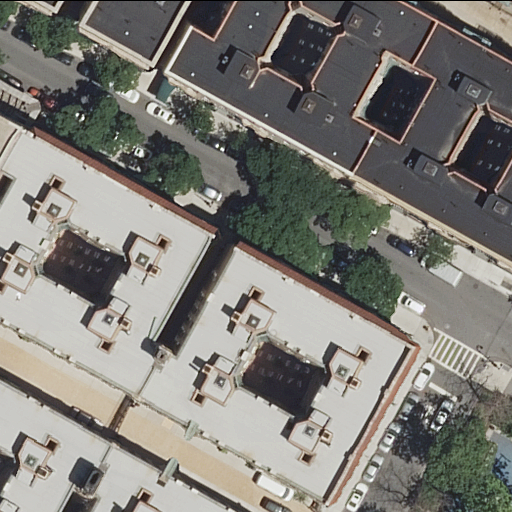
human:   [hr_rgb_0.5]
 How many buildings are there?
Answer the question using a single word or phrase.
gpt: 8

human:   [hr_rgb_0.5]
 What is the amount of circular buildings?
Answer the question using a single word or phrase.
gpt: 0

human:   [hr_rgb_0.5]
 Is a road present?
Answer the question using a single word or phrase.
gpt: yes

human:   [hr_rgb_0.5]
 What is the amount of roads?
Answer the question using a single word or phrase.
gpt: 4

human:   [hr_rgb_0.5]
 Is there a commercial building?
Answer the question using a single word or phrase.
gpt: no

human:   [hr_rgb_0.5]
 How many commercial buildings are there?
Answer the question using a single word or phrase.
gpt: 0

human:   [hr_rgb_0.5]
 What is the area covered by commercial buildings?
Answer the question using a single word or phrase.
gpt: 0m2

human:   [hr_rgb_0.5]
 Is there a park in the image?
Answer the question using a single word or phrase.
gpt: yes

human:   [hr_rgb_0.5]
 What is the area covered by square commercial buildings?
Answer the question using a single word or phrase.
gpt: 0m2

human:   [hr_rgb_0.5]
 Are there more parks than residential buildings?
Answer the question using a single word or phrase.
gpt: no

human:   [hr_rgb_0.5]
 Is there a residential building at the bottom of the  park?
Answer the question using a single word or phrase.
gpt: no

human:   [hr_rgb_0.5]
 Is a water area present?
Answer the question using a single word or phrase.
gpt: no

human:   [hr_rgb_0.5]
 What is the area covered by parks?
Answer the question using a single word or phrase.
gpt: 4913m2

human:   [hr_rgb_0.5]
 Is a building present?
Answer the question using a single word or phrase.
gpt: yes

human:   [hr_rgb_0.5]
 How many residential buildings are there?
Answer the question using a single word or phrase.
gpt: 7

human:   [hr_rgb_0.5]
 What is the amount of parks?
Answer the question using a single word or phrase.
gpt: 1

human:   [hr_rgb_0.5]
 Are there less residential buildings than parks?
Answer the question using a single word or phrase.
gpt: no

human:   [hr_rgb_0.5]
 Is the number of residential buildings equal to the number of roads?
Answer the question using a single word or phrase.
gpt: no

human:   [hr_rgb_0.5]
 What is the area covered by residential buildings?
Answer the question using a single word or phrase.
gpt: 4148m2

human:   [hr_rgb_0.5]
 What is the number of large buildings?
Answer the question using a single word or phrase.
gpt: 4

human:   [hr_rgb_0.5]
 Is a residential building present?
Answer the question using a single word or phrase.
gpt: yes

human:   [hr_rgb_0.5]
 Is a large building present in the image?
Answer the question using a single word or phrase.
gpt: yes

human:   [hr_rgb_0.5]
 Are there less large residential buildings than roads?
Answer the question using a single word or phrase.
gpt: yes

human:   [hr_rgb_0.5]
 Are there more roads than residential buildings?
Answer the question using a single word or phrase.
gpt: no

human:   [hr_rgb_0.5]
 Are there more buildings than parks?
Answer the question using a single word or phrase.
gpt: yes

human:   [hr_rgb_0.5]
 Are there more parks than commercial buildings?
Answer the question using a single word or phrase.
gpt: yes

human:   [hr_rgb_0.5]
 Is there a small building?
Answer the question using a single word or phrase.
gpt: no

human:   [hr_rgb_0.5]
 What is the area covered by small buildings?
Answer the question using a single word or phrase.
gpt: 0m2

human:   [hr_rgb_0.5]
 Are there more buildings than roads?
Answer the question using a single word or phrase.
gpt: yes

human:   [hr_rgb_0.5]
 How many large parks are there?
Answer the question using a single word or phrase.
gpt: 1

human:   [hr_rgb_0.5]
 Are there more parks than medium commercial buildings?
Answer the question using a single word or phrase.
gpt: yes

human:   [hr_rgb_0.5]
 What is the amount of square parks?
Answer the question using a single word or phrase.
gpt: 0

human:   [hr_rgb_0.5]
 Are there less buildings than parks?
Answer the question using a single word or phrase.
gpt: no

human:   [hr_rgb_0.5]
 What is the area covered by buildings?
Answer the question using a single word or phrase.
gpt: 7385m2

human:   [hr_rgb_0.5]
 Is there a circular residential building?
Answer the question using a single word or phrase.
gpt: no

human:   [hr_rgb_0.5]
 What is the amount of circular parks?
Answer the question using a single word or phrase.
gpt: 0

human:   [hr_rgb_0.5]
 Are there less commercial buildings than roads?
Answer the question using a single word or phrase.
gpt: yes

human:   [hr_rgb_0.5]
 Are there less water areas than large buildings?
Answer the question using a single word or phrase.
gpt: yes

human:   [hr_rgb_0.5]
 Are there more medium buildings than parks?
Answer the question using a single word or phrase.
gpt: yes

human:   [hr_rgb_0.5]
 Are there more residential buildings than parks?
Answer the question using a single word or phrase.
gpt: yes

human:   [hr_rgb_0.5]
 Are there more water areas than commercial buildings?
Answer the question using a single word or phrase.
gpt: no

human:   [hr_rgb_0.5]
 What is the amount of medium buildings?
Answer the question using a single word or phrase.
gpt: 4

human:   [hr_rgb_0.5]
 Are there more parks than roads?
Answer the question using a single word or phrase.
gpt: no

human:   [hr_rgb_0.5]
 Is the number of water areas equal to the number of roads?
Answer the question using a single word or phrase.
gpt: no

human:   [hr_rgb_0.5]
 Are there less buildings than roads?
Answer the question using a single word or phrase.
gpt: no

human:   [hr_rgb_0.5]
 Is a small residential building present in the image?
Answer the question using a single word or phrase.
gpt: no

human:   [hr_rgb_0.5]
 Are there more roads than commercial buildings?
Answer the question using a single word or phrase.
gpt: yes

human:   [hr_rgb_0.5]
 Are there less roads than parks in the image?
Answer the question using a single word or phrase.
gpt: no

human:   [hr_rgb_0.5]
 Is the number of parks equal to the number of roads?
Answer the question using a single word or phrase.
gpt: no

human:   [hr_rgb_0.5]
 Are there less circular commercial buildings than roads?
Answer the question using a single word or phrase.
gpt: yes

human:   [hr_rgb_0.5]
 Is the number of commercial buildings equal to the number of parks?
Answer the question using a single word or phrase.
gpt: no

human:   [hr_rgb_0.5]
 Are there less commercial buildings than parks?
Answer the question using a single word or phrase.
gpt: yes

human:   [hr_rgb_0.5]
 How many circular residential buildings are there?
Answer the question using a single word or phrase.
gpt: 0

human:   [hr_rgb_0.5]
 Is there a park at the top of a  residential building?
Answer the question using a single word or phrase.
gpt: no

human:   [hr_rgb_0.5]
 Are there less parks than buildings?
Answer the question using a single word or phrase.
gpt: yes

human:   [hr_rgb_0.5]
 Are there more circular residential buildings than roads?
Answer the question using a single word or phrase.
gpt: no

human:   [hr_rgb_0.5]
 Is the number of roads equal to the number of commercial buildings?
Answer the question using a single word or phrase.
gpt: no

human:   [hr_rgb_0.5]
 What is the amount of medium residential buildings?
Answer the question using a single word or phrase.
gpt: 4

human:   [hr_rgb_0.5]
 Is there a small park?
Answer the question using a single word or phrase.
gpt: no

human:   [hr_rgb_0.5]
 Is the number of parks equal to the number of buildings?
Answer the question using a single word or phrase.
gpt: no

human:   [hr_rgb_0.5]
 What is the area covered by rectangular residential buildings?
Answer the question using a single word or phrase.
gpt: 1416m2

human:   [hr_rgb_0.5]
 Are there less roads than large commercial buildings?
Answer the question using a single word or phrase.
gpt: no

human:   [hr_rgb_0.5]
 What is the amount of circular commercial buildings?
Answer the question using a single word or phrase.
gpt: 0

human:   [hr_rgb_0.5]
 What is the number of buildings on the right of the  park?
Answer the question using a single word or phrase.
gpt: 1